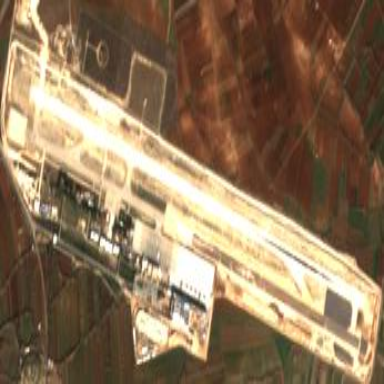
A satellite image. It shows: International public aerodrome.